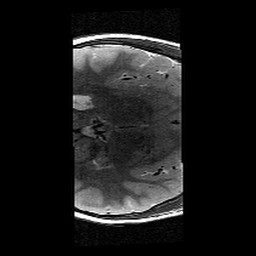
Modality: T2w
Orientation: axial
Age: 9
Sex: male
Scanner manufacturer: siemens
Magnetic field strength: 3 T
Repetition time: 9.23 s
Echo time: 0.067 s